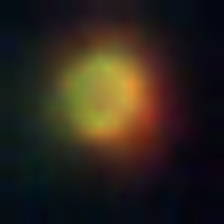
Taxon: NanoPlankton
Group: Other